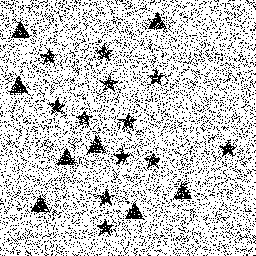
Squares: 0
Triangles: 8
Stars: 12
Total shapes: 20